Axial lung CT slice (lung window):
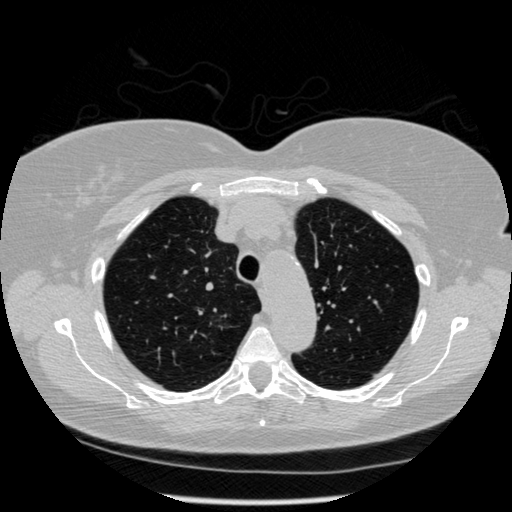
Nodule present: no